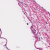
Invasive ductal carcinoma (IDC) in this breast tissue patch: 0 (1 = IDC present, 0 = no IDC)